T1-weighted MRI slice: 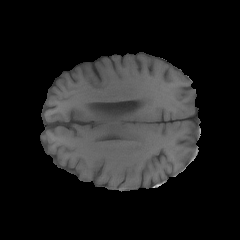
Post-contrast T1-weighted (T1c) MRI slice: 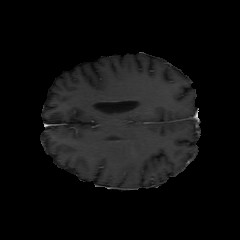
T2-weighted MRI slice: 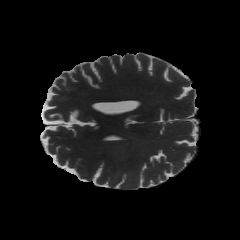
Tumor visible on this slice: yes